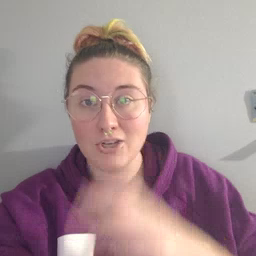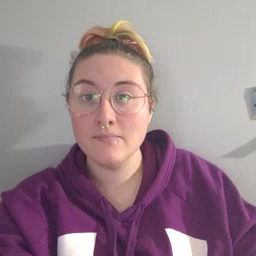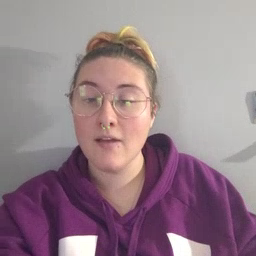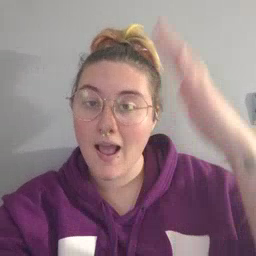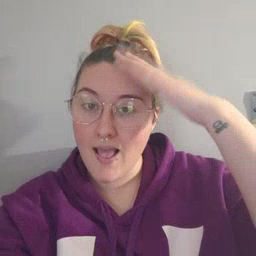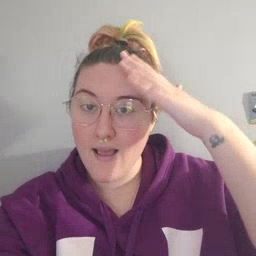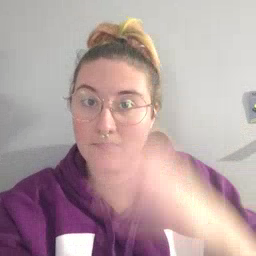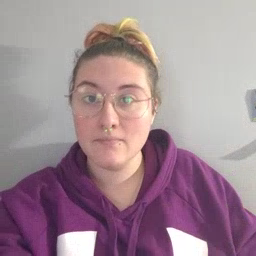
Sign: hat